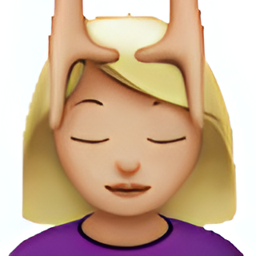
Name: woman getting face massage type 3
Emoji: 💆🏼‍♀️
Group: People & Body
Sub-group: person-activity